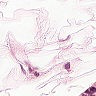
Metastatic tissue present: no